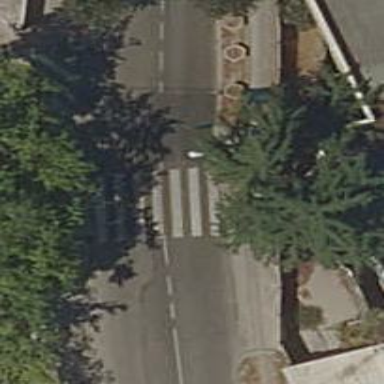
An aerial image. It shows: Zebra crossing on the road.